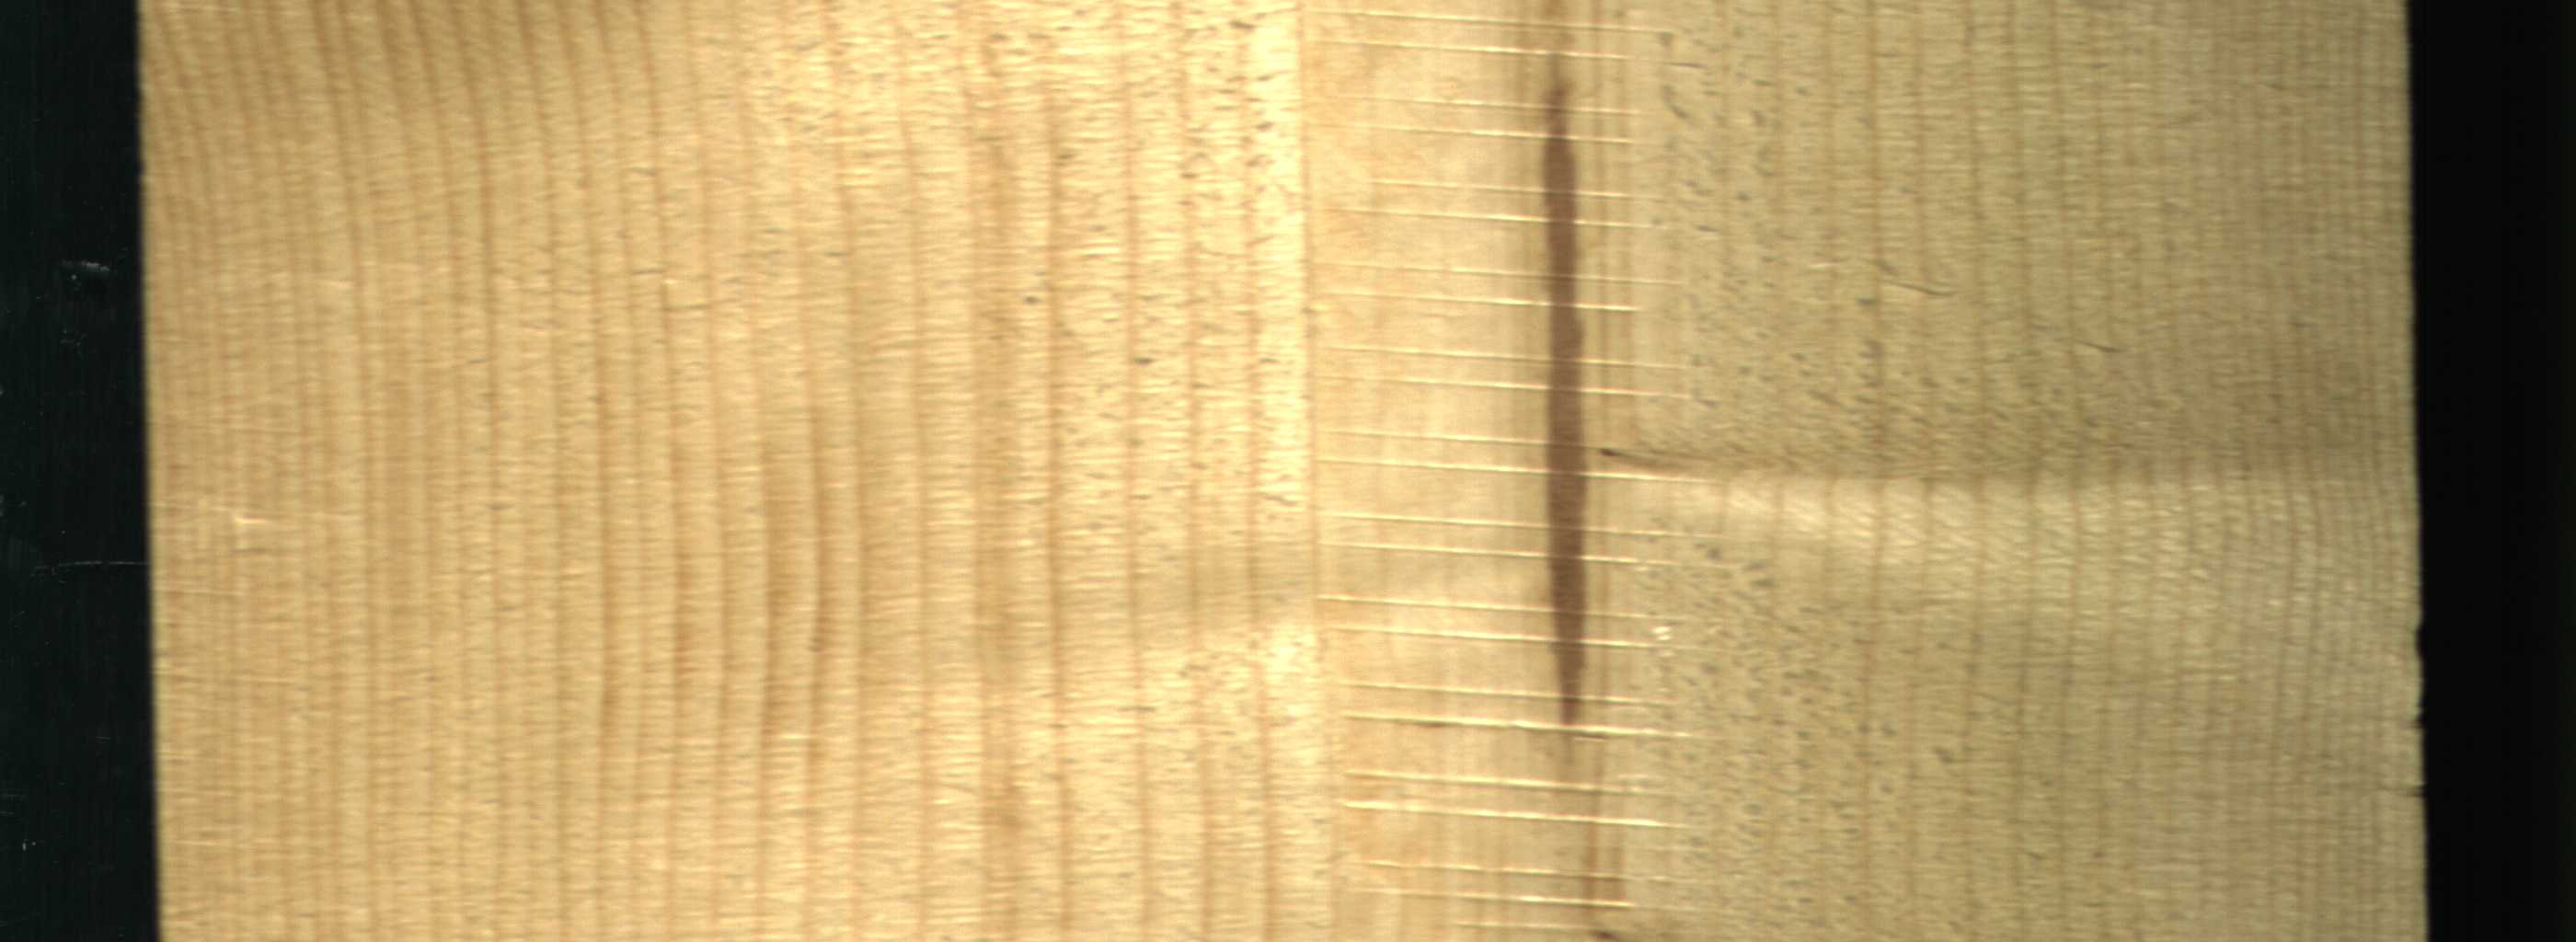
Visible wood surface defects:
Marrow